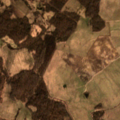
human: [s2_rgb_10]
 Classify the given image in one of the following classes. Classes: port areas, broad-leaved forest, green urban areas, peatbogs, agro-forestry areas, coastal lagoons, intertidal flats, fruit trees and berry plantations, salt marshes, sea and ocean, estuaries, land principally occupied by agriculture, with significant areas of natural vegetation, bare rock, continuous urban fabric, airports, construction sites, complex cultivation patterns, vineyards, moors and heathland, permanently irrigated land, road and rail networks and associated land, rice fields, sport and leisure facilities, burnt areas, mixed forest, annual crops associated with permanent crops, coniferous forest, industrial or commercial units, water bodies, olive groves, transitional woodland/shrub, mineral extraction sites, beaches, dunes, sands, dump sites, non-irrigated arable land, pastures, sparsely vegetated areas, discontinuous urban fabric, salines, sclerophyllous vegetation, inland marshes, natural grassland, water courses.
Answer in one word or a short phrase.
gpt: non-irrigated arable land, pastures, land principally occupied by agriculture, with significant areas of natural vegetation, broad-leaved forest, coniferous forest